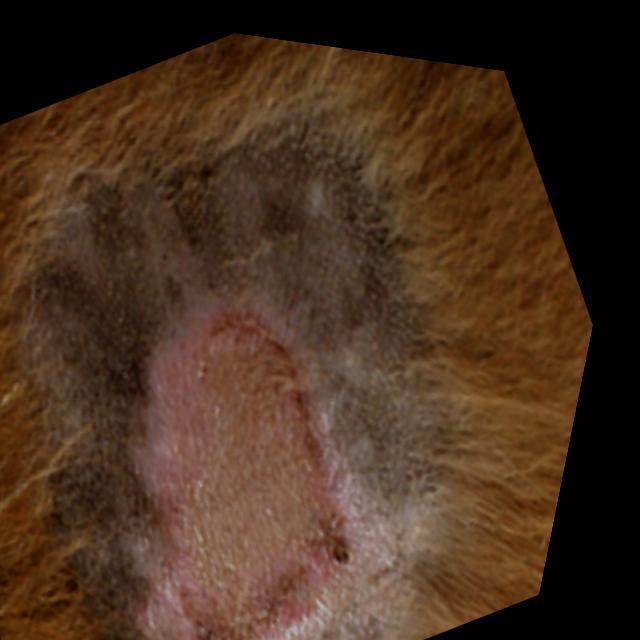
Canine dermatitis — inflammation of the skin presenting with erythema, pruritus, papules, and excoriation. May be allergic, contact, or atopic in origin.